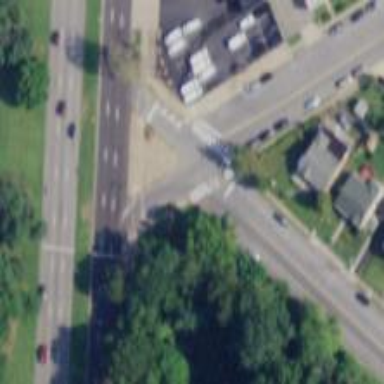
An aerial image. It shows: Marked uncontrolled road crossing.